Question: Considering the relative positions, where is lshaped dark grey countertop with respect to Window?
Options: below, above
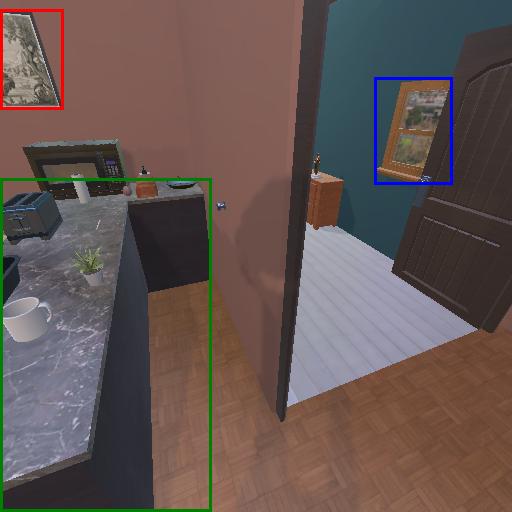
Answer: below